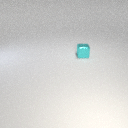
small cyan metal cube